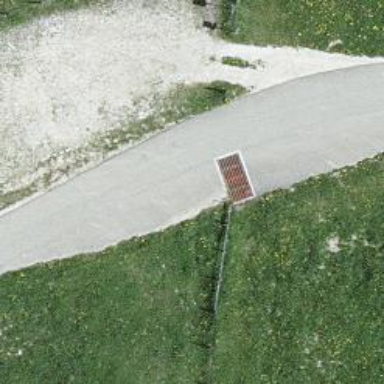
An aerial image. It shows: Cattle grid barrier.